Field crop: maize
Growth stage: 1
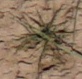
Species: lolium